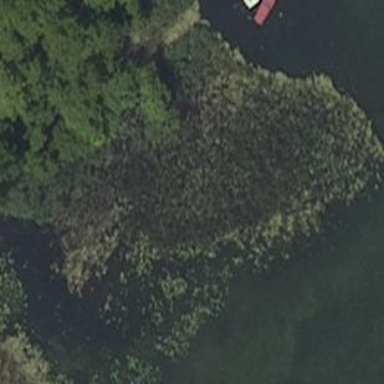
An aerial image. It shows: Reedbed in wetland area.